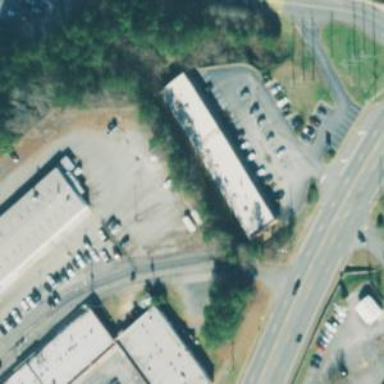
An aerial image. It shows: Convenience shop.